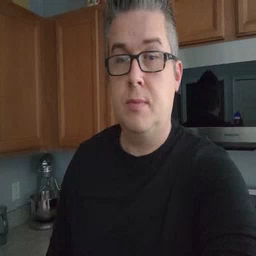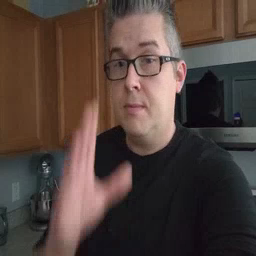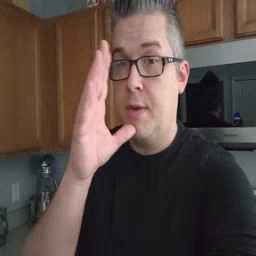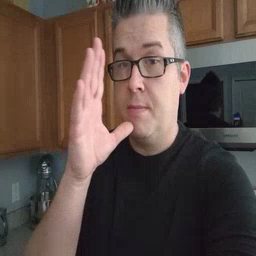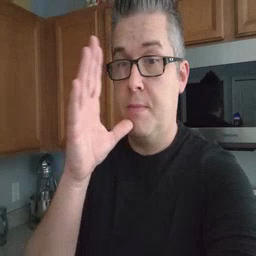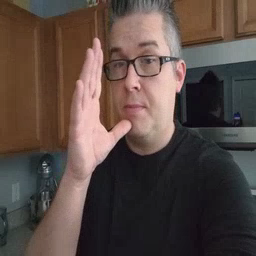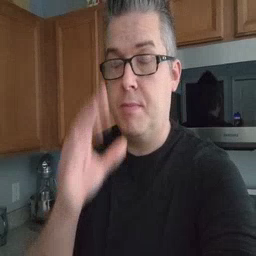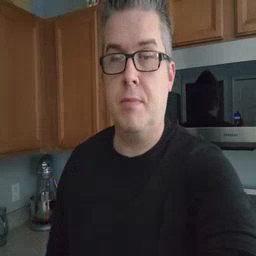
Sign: mom